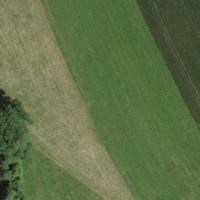
EUNIS habitat code: 52
Species observed at this site:
Equisetum hyemale